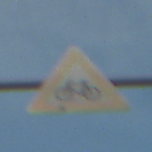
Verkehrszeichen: RadverkehrRechts
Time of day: MorningAfternoon
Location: Outdoor (Urban)
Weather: PartlyCloudy
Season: NotSpecified
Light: Natural